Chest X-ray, AP view. Patient: 9 years old, sex M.
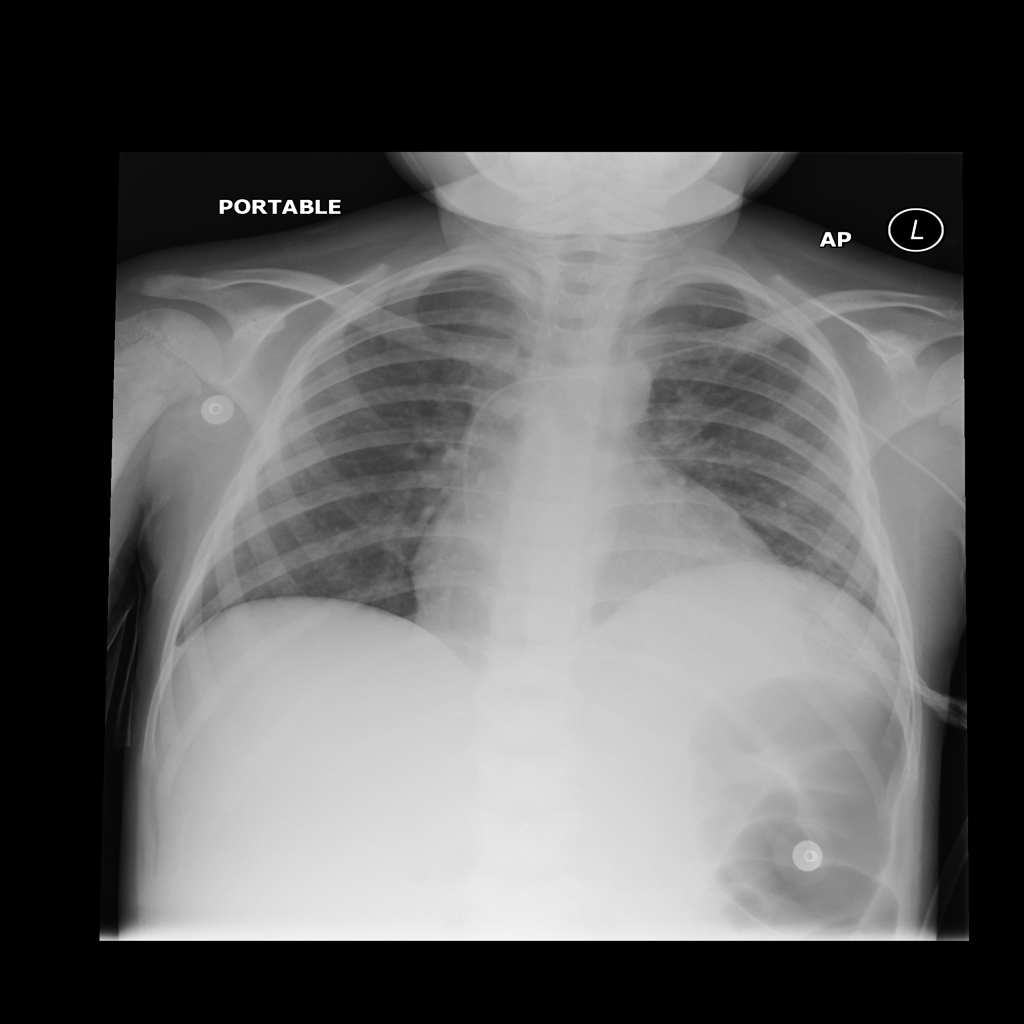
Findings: No Finding